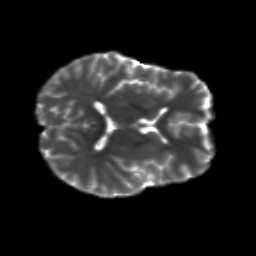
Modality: T2w
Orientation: axial
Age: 25
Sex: male
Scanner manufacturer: siemens
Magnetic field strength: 3 T
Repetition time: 8.8 s
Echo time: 0.085 s